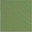
Piece: xx